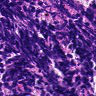
Metastatic tissue present: no